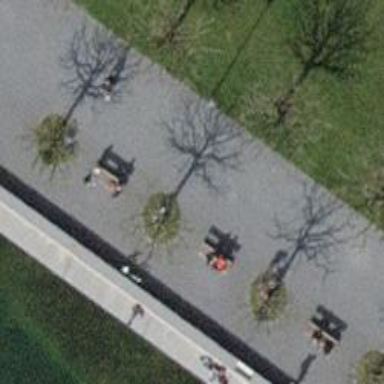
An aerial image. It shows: Brown bench in the vicinity.